Question: I have 2 kinds of charts,pie chart and column chart.
I present the same data of both charts, the problem is that color that presents each equipment is not the same in both of them.

Thanks
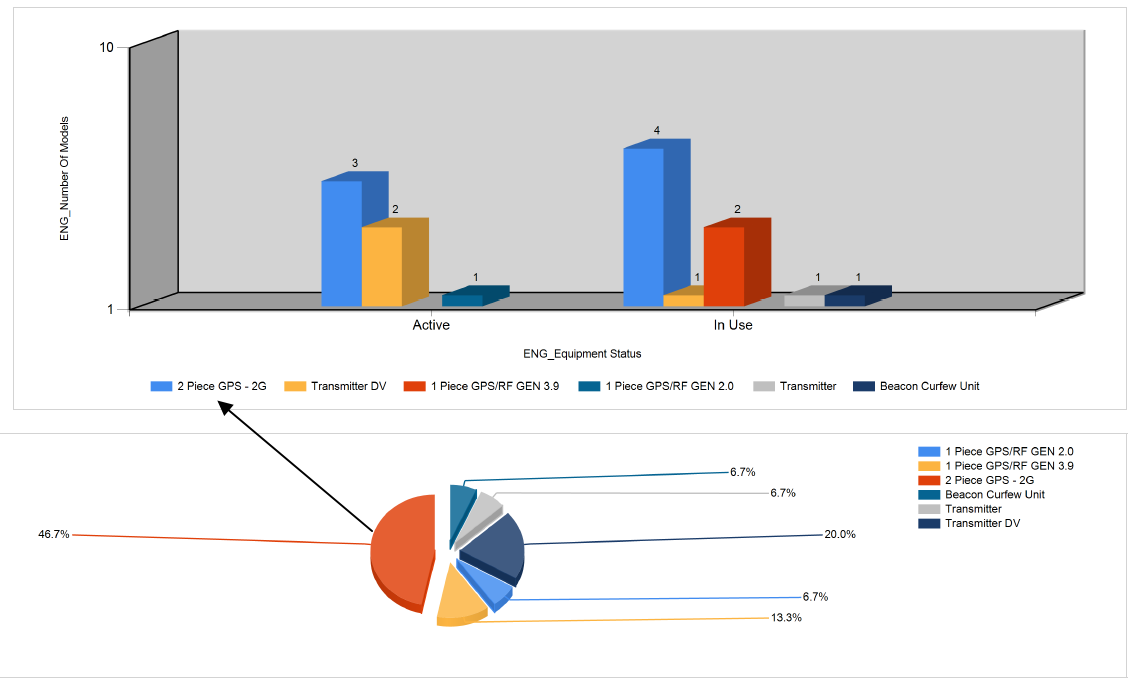
Answer: > The chart legend uses color fields to match the legend items to the
visible data points. The legend can only show one color field per
legend item (data series); hence, it shows the color of the first data
point within that series. Remember this when you use expressions to
dynamically determine the color of individual data points within a
series; the legend item always shows the actual color of the first
data point.
Using the same legend order in both charts should do the trick.
> Series are ordered in the legend according to the order that they are
processed by the Reporting Services processing engine. You can change
the order by changing the order of fields in the data fields
drop-zone. If you are using series grouping, the series data is not
known until processing, so that there is no way for you to re-order
these items.
If you're using series, which you probably are, you should make sure they're ordered correctly before sending them to the reporter.
Another solution is to create a custom legend for your charts. Which gives you a lot more control, especially if you define a custom color palette aswell.
> You can get more flexibility and control over the legend by generating
your own custom legend by using a table or a matrix. The easiest way
to synchronize the colors in the chart with your custom legend is to
define your own custom chart color palette.
1. Add a table data region to the report. Place the table next to the chart and bind it to the same dataset as the chart.
2. Mirror the chart grouping structure in the table by adding table groups. If the chart uses series groupings, add them to the table by adding table groups that are based on the same group expression as the one in the chart series groupings. Then add chart category groupings (if present) as inner table groups. In general, if the chart has m series grouping and n category grouping, you add m+n table groups for your custom legend. For the individual table groups, make sure to show only the group header (which will contain the legend description). Also, remove the table detail row unless you want to use the table detail rows to simulate a chart data table.
3. Design the custom legend. Add a rectangle for the color field of the custom legend. For example, you might add it to the first table column. As indicated in step 2, you should only have group header rows in the table. The rectangle goes into the innermost group header level. Set the rectangle BackgroundColor property to the equivalent expression used on the chart data point's fill color. In the most trivial case, the expression would just contain one grouping value as in the following code. =Code.GetColor(Fields!Country.Value)
For the legend text, use either the same expression as in the category and series group/label expressions, or experiment until you achieve the legend description text that you want.
- <URL>